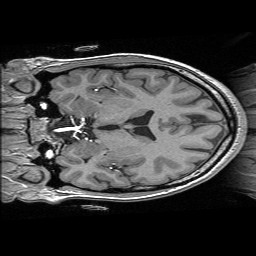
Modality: T1w
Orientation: coronal